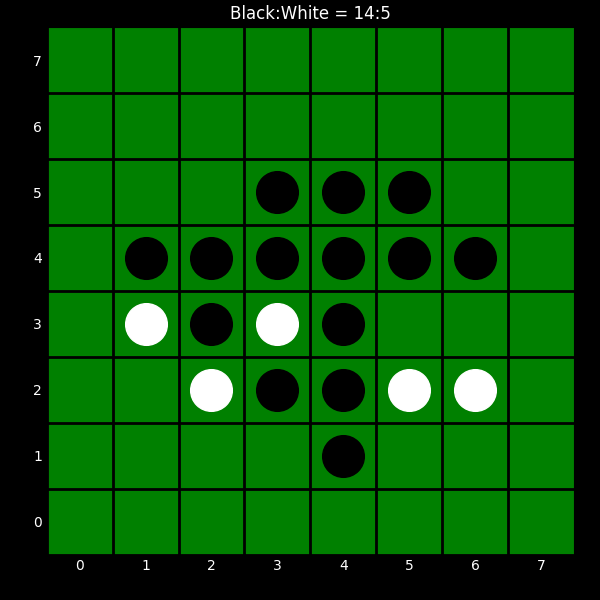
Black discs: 14
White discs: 5